Aerial crown-view tile of a tropical tree (Barro Colorado Island, Panama), acquired 20241014:
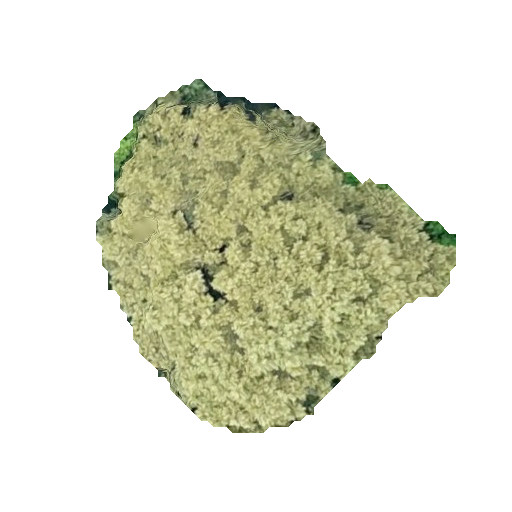
Species: Dipteryx oleifera
GBIF accepted scientific name: Dipteryx oleifera
Crown area: 123.951 m²